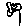
Label: flower